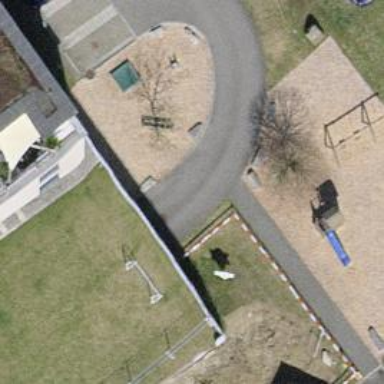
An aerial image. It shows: Parking entrance.